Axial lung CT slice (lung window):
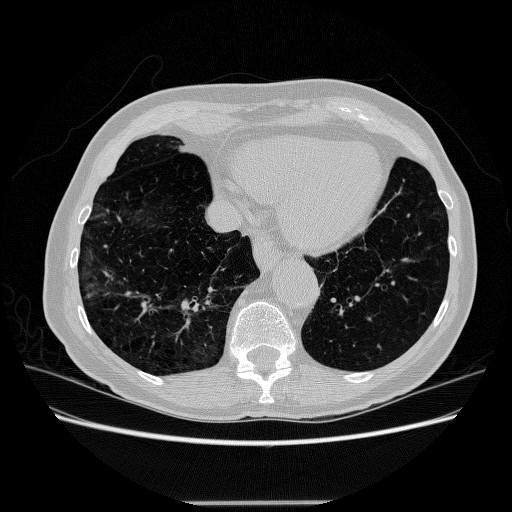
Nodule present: no